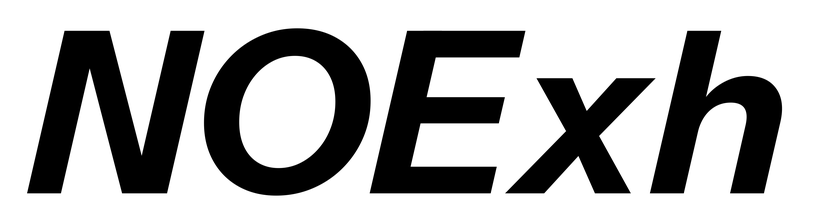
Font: InstrumentSans-Italic_Bold_Italic